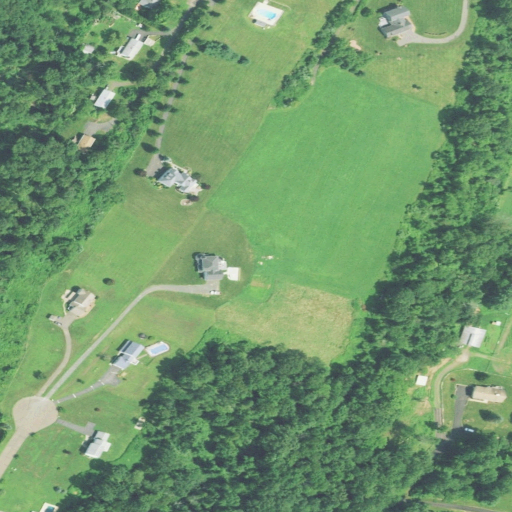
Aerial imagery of mountain in Connecticut named Pond Hill containing deciduous forest, pasture, open development, low intensity development, mixed forest, and medium intensity development